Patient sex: F
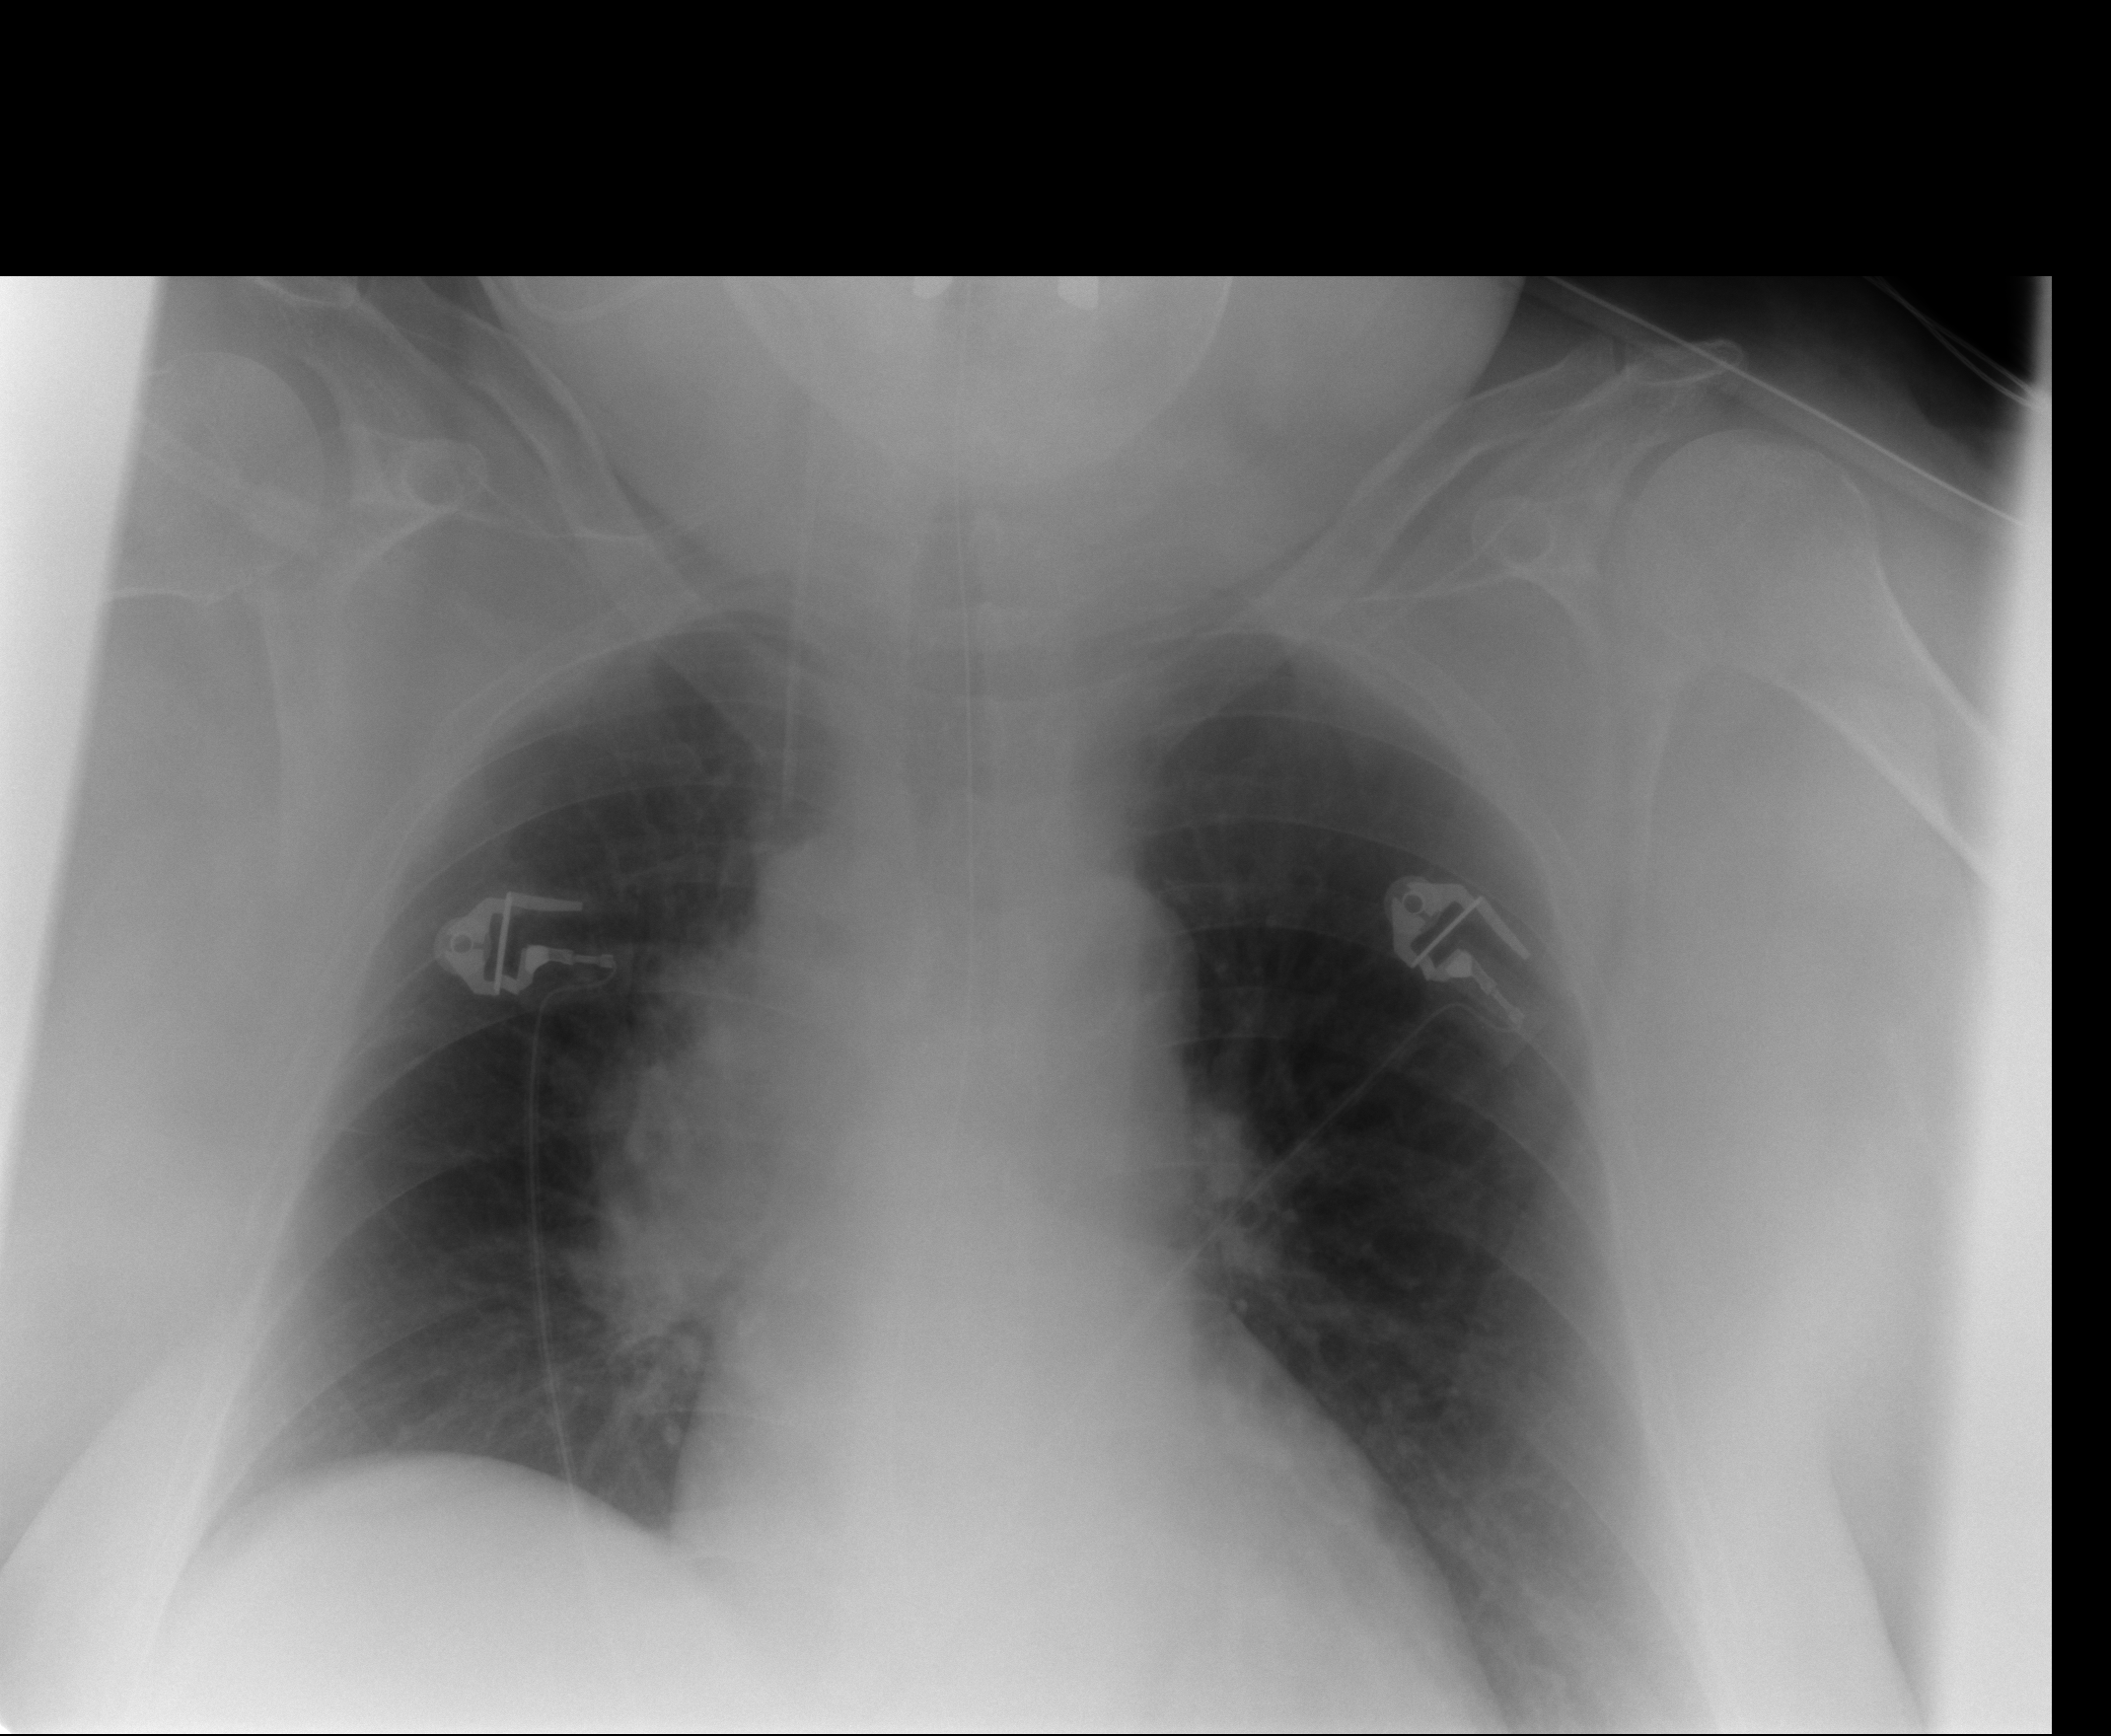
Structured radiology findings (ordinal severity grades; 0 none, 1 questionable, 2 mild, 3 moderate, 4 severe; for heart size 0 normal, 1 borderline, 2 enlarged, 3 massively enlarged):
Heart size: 0
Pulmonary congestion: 0
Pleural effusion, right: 0
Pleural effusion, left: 0
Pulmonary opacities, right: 0
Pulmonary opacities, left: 0
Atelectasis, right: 2
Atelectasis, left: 0